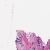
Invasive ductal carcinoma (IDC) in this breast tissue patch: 0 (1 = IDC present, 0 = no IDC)